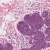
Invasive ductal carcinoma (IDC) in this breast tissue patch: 0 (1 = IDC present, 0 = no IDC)